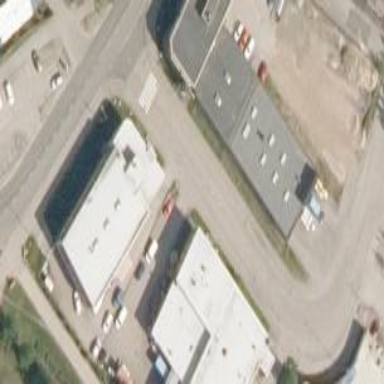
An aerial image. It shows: Warehouse building.